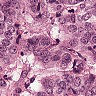
Metastatic tissue present: yes